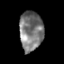
Tissue: skin
Cell type: Epithelial cells
Senescence score: 0.2679
Nuclear area (px): 907
Mean DAPI intensity: 122.036